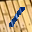
Label: 1